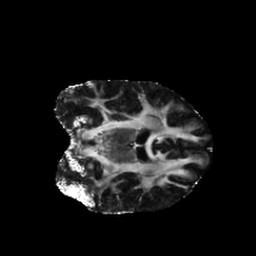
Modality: FA
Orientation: coronal
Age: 23
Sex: female
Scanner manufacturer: siemens
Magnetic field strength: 6.98 T
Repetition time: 7.776 s
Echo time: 0.076 s